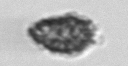
Label: Syracosphaera_pulchra